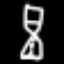
Label: hourglass